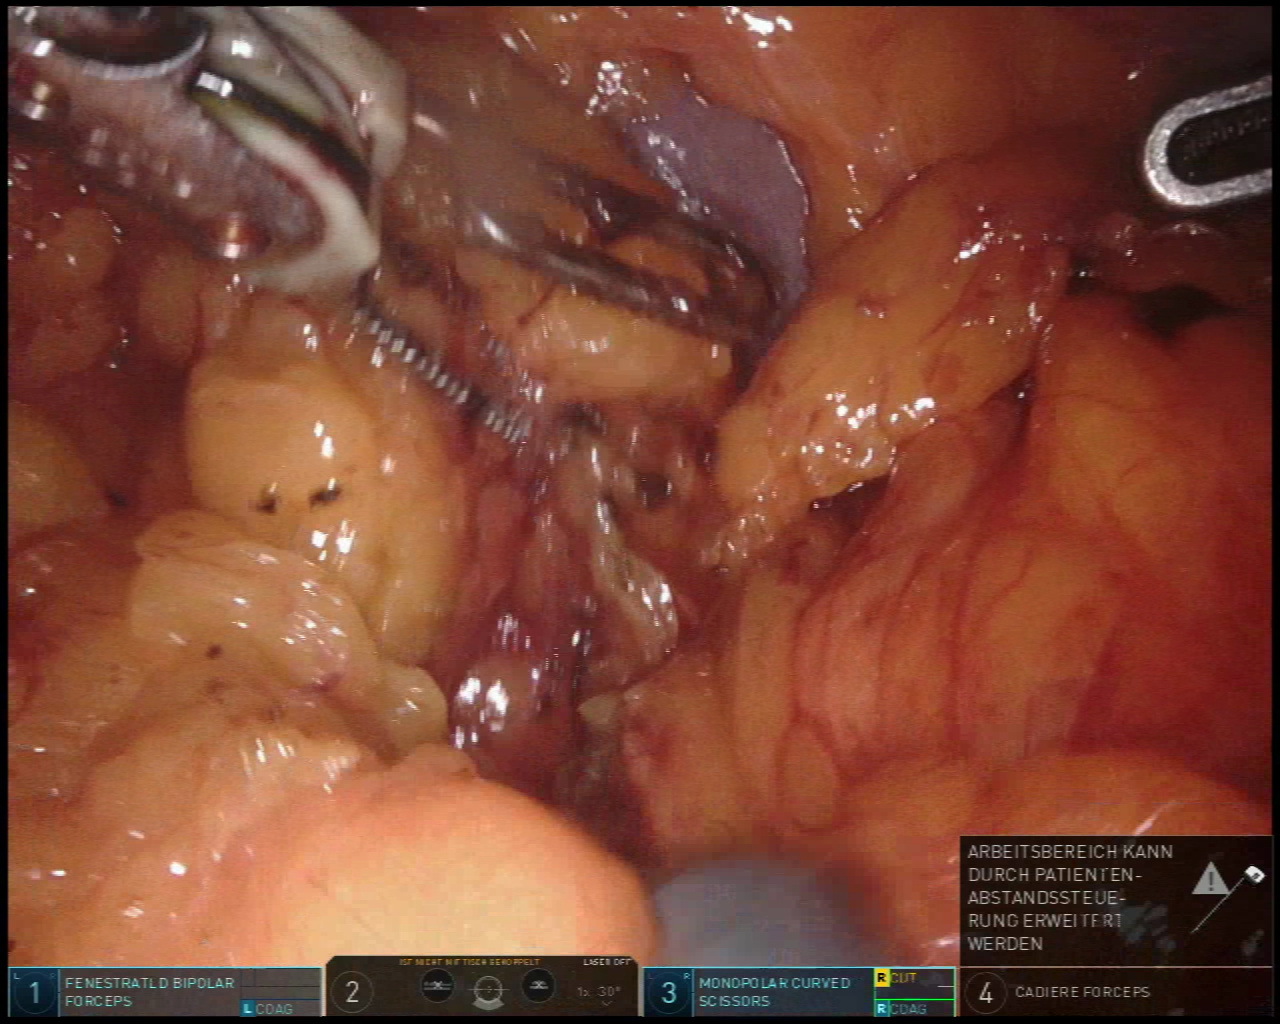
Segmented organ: spleen
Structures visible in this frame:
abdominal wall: no
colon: no
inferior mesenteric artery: no
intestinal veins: no
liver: no
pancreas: no
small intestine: no
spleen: yes
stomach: no
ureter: no
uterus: no
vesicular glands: no